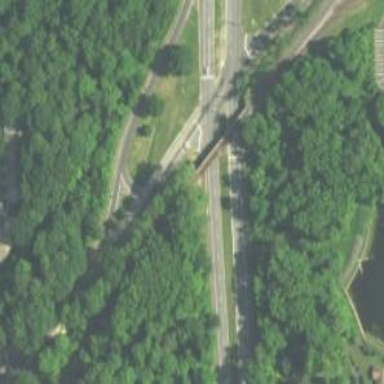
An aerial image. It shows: Trunk_link highway with jughandle junction.